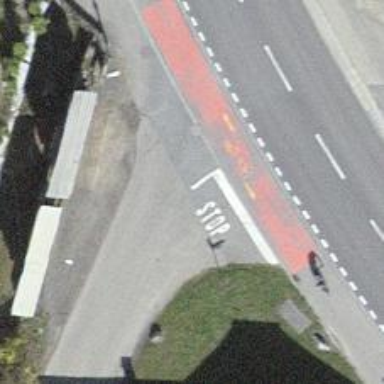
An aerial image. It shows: Stop road.